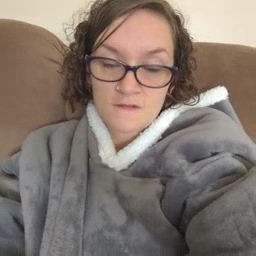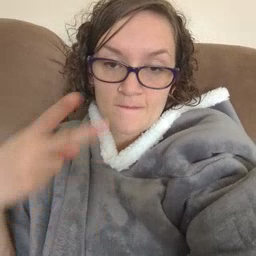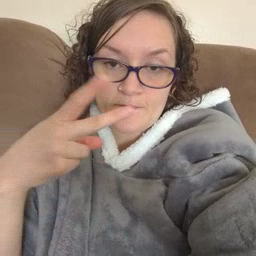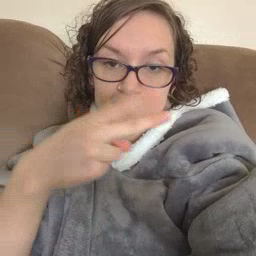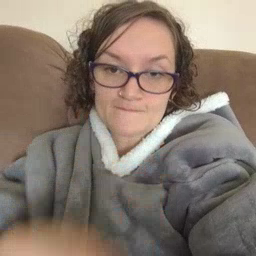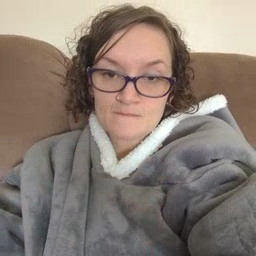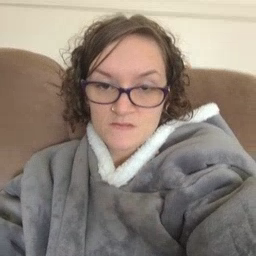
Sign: scissors